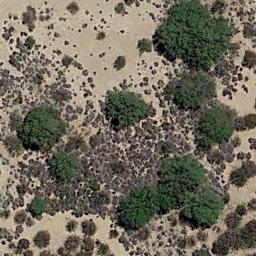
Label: chaparral